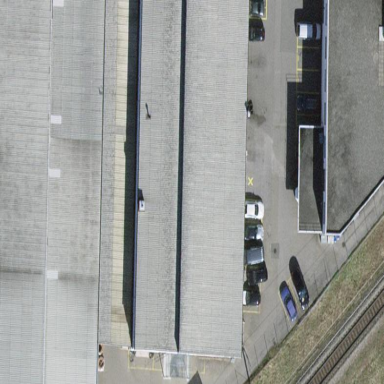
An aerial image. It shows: Industrial building.